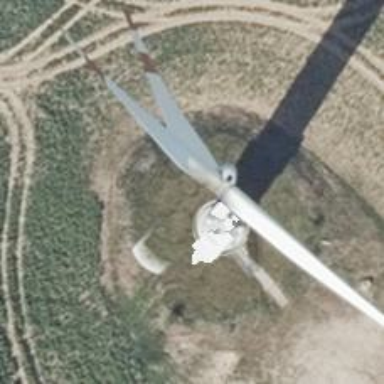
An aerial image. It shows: Wind generator using wind turbines of horizontal axis.